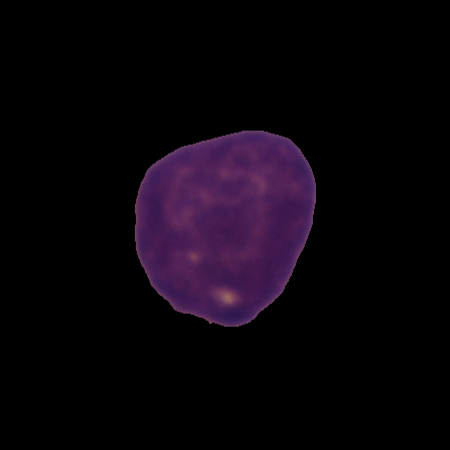
Label: healthy